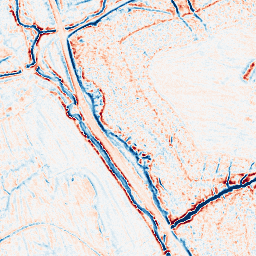
Category: edge_preserving
Decomposition family: bilateral
Decomposition parameters: d: 9
sigma_color: 100
sigma_space: 50
Upsampling method: cubic_catmull_rom
Upsampling parameters: scale: 4
Upsampling scale: 4